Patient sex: F
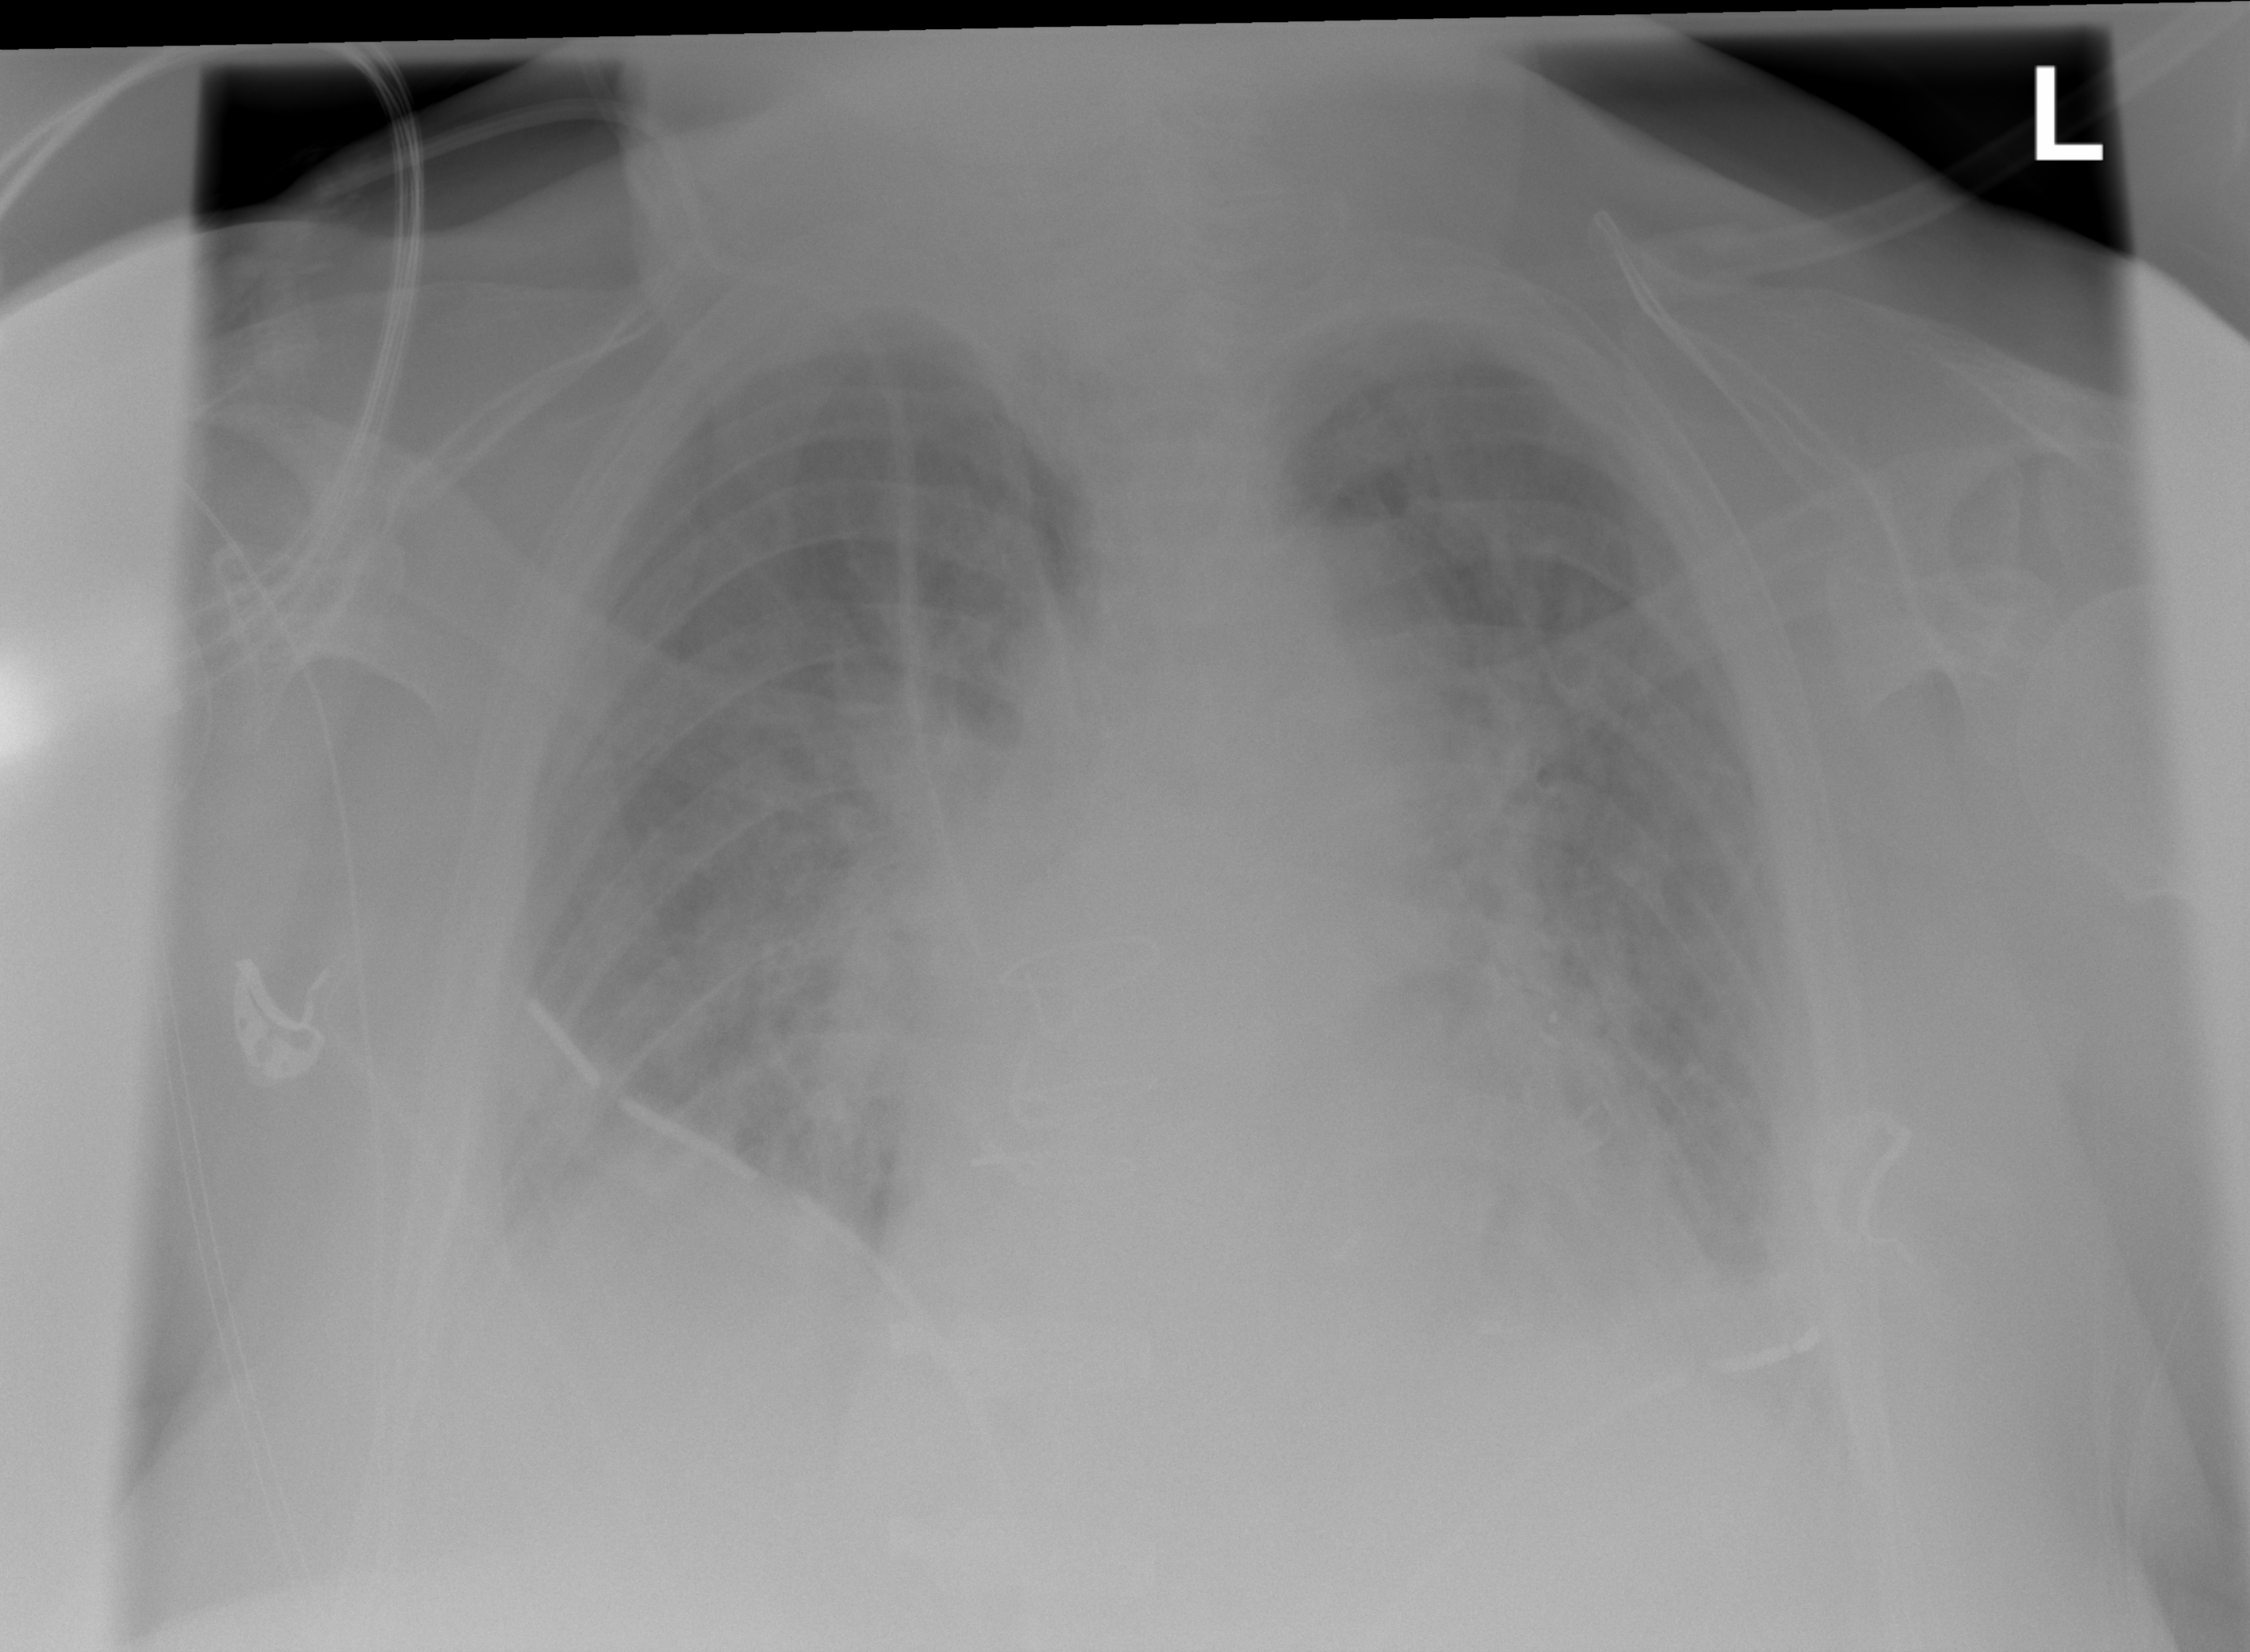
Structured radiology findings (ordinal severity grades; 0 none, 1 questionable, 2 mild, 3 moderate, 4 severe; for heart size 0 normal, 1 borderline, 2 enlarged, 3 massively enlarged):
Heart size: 2
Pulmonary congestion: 3
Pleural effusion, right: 3
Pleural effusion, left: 2
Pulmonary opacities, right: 2
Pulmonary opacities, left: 2
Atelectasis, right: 2
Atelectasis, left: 2